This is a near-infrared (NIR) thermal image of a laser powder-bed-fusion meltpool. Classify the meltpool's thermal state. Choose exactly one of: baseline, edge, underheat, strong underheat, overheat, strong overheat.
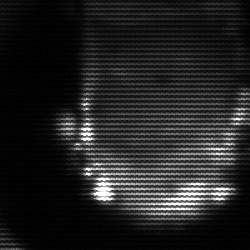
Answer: baseline